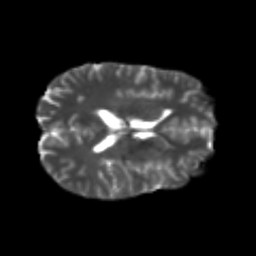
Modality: T2w
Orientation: axial
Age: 23
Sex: female
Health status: healthy
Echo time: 0.074 s